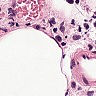
Metastatic tissue present: yes